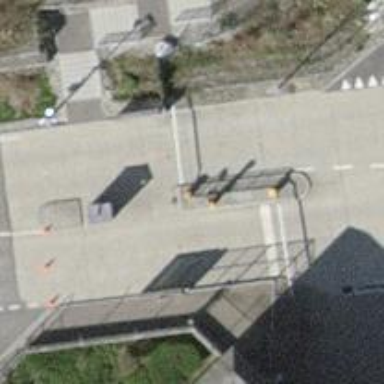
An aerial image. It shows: Military checkpoint with lift gate.